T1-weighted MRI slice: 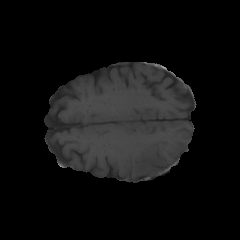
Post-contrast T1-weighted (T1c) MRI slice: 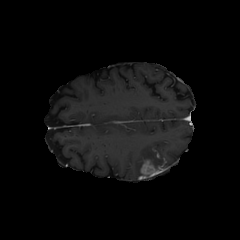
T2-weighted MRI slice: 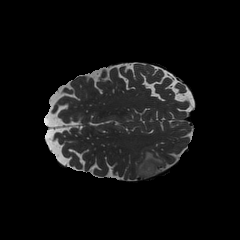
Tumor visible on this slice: yes